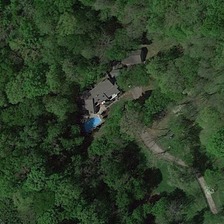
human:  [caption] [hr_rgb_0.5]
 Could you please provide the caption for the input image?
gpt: many green trees are around a building with a swimming pool .

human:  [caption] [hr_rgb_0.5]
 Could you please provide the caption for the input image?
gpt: many green trees are around a building with a swimming pool .

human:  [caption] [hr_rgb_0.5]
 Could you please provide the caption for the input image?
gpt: many green trees are around a building with a swimming pool .

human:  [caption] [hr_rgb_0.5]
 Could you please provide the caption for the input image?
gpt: many green trees are around a building with a swimming pool .

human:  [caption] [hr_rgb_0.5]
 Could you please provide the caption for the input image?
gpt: many green trees are around a building with a swimming pool .